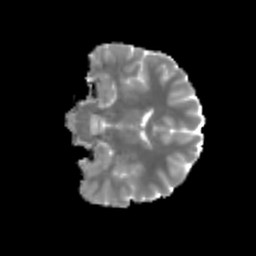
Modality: MD
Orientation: coronal
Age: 25
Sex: male
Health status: healthy
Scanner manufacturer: siemens
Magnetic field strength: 3 T
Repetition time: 3.6 s
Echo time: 0.092 s